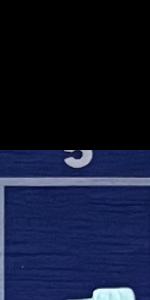
Label: Empty